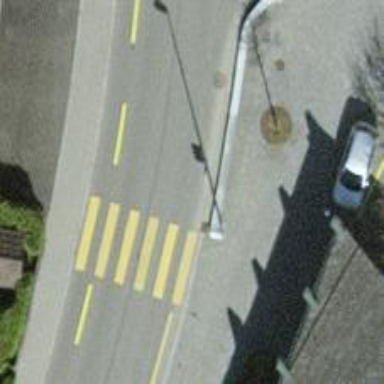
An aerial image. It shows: Marked road crossing.